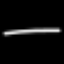
Label: line